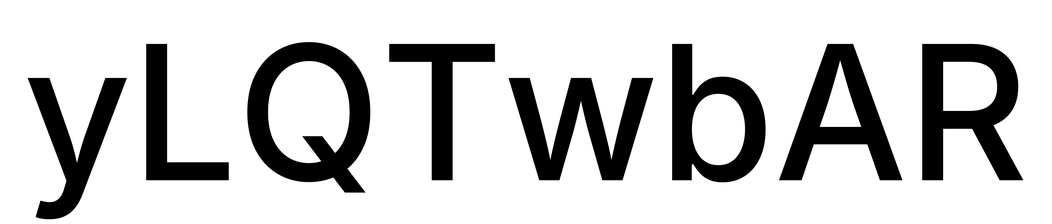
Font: Inter_Medium